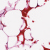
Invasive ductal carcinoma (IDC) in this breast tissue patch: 0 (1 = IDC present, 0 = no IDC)